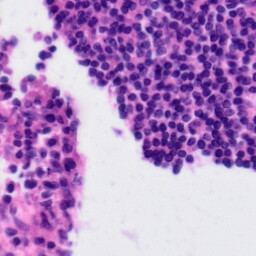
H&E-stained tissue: Tonsil